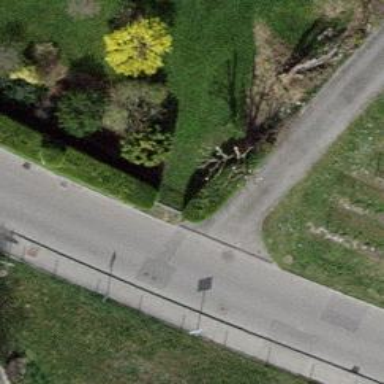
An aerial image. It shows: Hedge barrier.